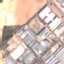
Land use / land cover class: Industrial